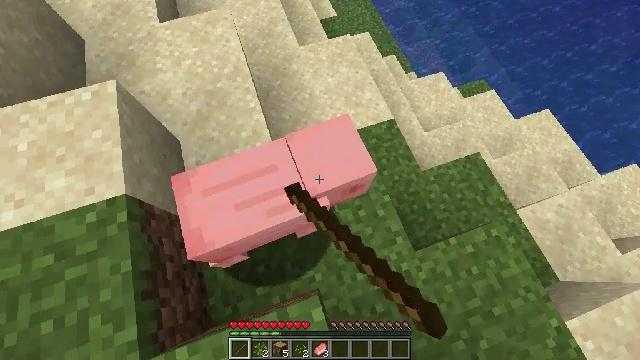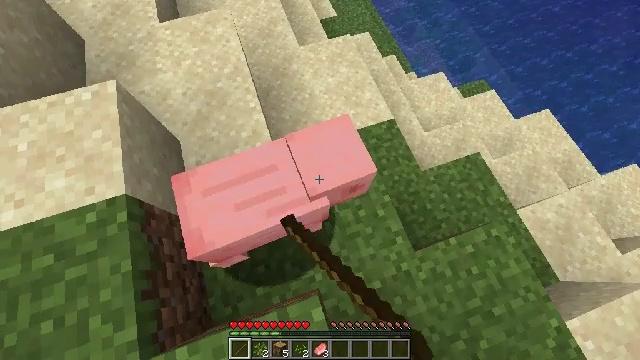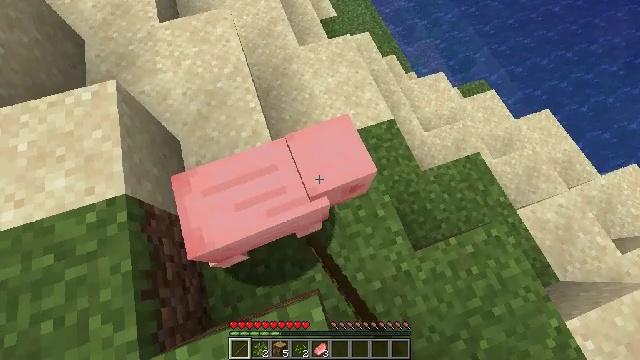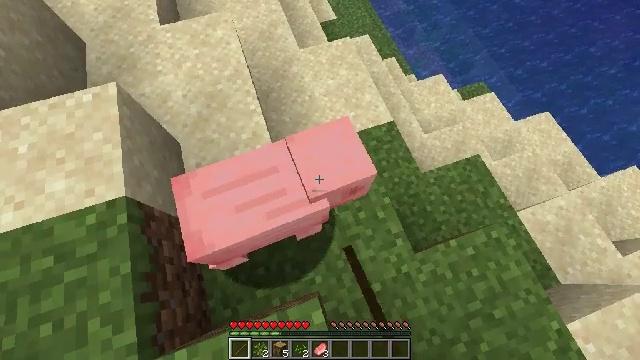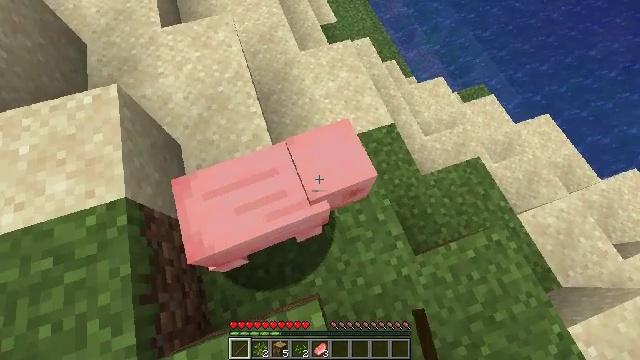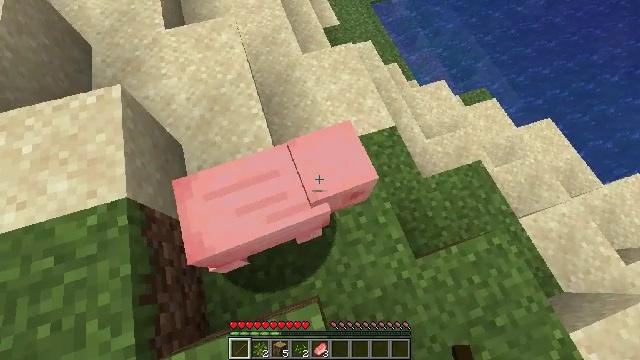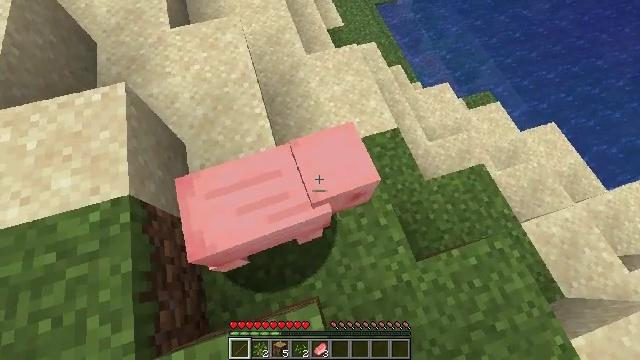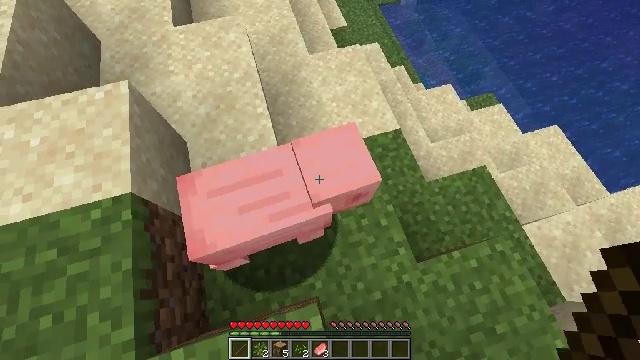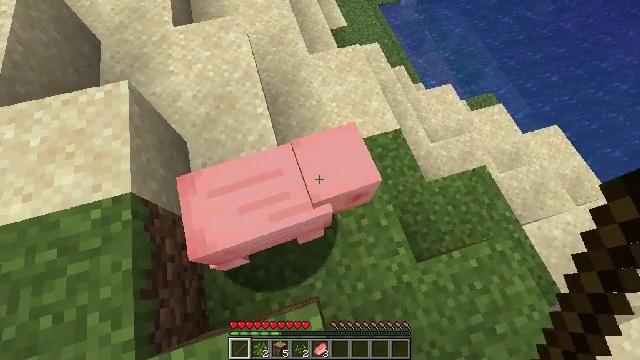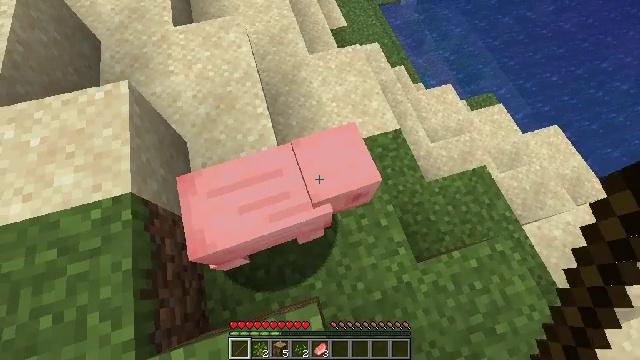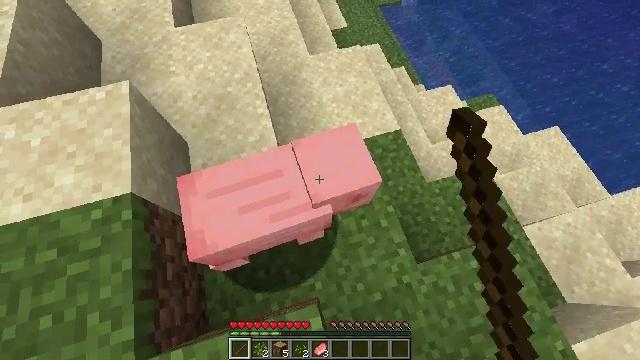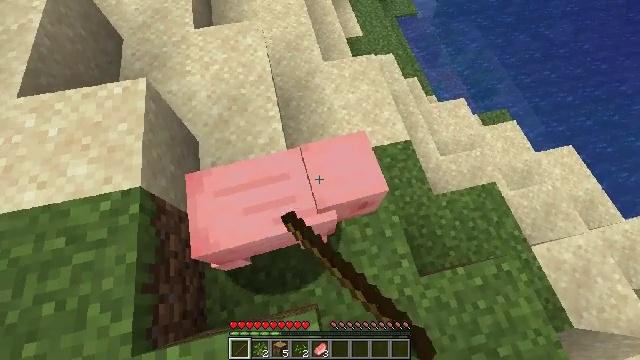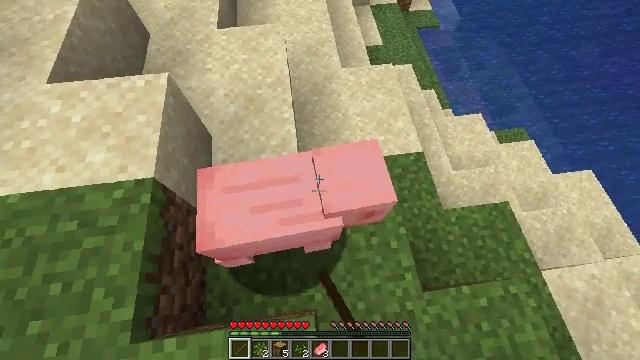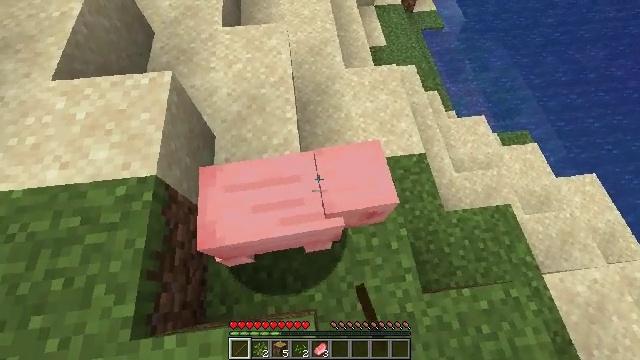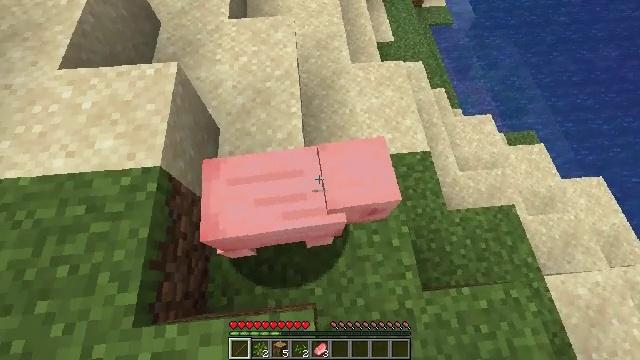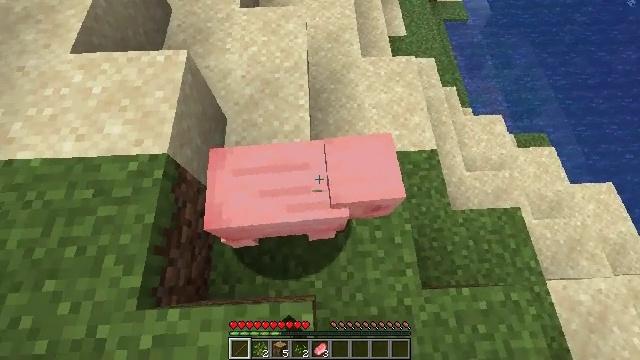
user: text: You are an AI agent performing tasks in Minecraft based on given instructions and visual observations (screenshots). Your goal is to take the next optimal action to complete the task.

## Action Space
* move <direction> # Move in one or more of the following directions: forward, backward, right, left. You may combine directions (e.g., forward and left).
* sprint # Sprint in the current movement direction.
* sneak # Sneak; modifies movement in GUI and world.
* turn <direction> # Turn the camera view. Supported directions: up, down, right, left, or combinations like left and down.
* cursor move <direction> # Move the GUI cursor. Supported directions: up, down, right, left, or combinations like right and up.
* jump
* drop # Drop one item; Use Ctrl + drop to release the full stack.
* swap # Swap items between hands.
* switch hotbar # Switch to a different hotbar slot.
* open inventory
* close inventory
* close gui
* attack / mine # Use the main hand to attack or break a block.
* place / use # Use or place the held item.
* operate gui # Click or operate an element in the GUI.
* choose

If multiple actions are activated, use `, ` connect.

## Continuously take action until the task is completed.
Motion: motion action
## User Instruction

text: Hunt a pig.
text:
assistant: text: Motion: attack / mine
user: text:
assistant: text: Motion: attack / mine
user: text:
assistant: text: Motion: no_op
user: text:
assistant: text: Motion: no_op
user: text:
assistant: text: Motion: no_op
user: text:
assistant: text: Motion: turn left
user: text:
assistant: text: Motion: no_op
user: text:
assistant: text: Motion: no_op
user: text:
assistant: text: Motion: attack / mine
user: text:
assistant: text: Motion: attack / mine
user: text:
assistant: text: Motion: turn left and up, attack / mine
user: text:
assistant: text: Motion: turn left and up
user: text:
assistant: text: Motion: attack / mine
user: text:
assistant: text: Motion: turn left and down, attack / mine
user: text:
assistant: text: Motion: turn left and down, attack / mine
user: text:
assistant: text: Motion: turn left, attack / mine
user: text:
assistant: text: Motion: turn left
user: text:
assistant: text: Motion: attack / mine
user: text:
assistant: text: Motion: turn left and down, attack / mine
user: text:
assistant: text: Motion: attack / mine
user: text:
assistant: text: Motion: attack / mine
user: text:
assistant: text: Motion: turn left
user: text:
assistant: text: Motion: move forward
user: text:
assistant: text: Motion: move forward
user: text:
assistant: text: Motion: move forward
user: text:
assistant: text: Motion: move forward
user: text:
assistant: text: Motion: move forward, attack / mine
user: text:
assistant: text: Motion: attack / mine
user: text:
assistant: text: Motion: attack / mine
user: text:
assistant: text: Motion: turn up